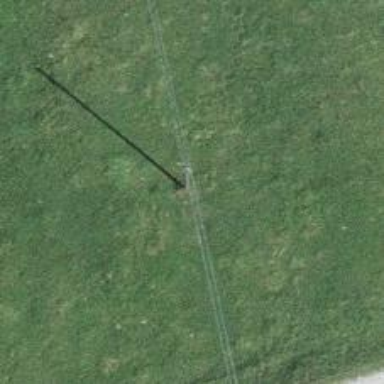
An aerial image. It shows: Utility pole as the man-made structure.